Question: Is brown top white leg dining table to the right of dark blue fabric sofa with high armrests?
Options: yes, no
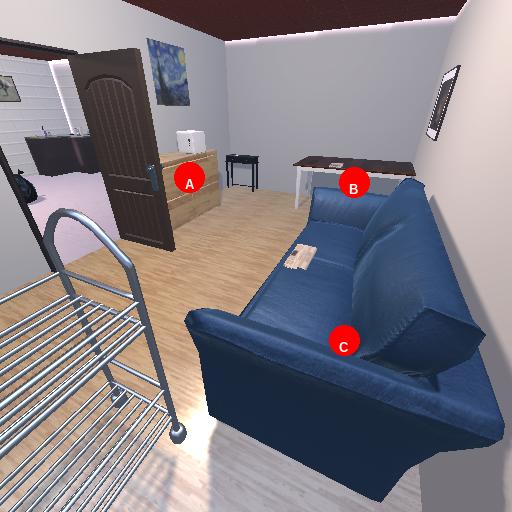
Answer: yes